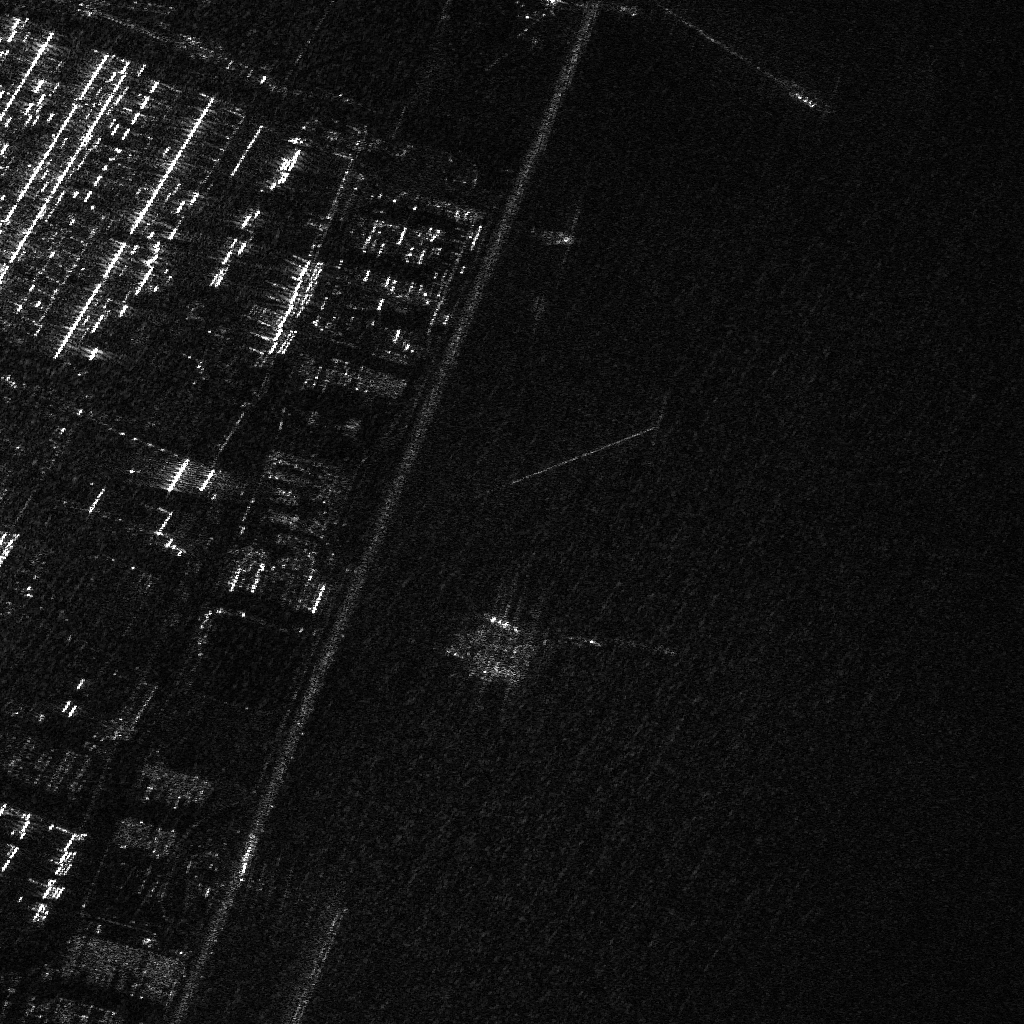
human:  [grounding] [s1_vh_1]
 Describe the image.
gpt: In the satellite image, there is  <ref>1 large container </ref> <box>[[43, 60, 54, 66, 25]]</box> located at center,  <ref>1 medium container </ref> <box>[[51, 22, 55, 24, 10]]</box> located at top.